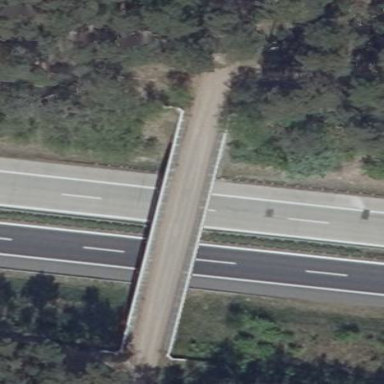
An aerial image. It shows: Man-made bridge.